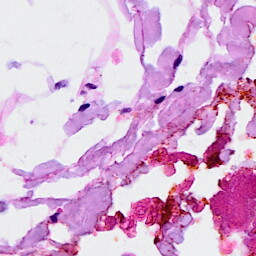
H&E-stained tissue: Breast